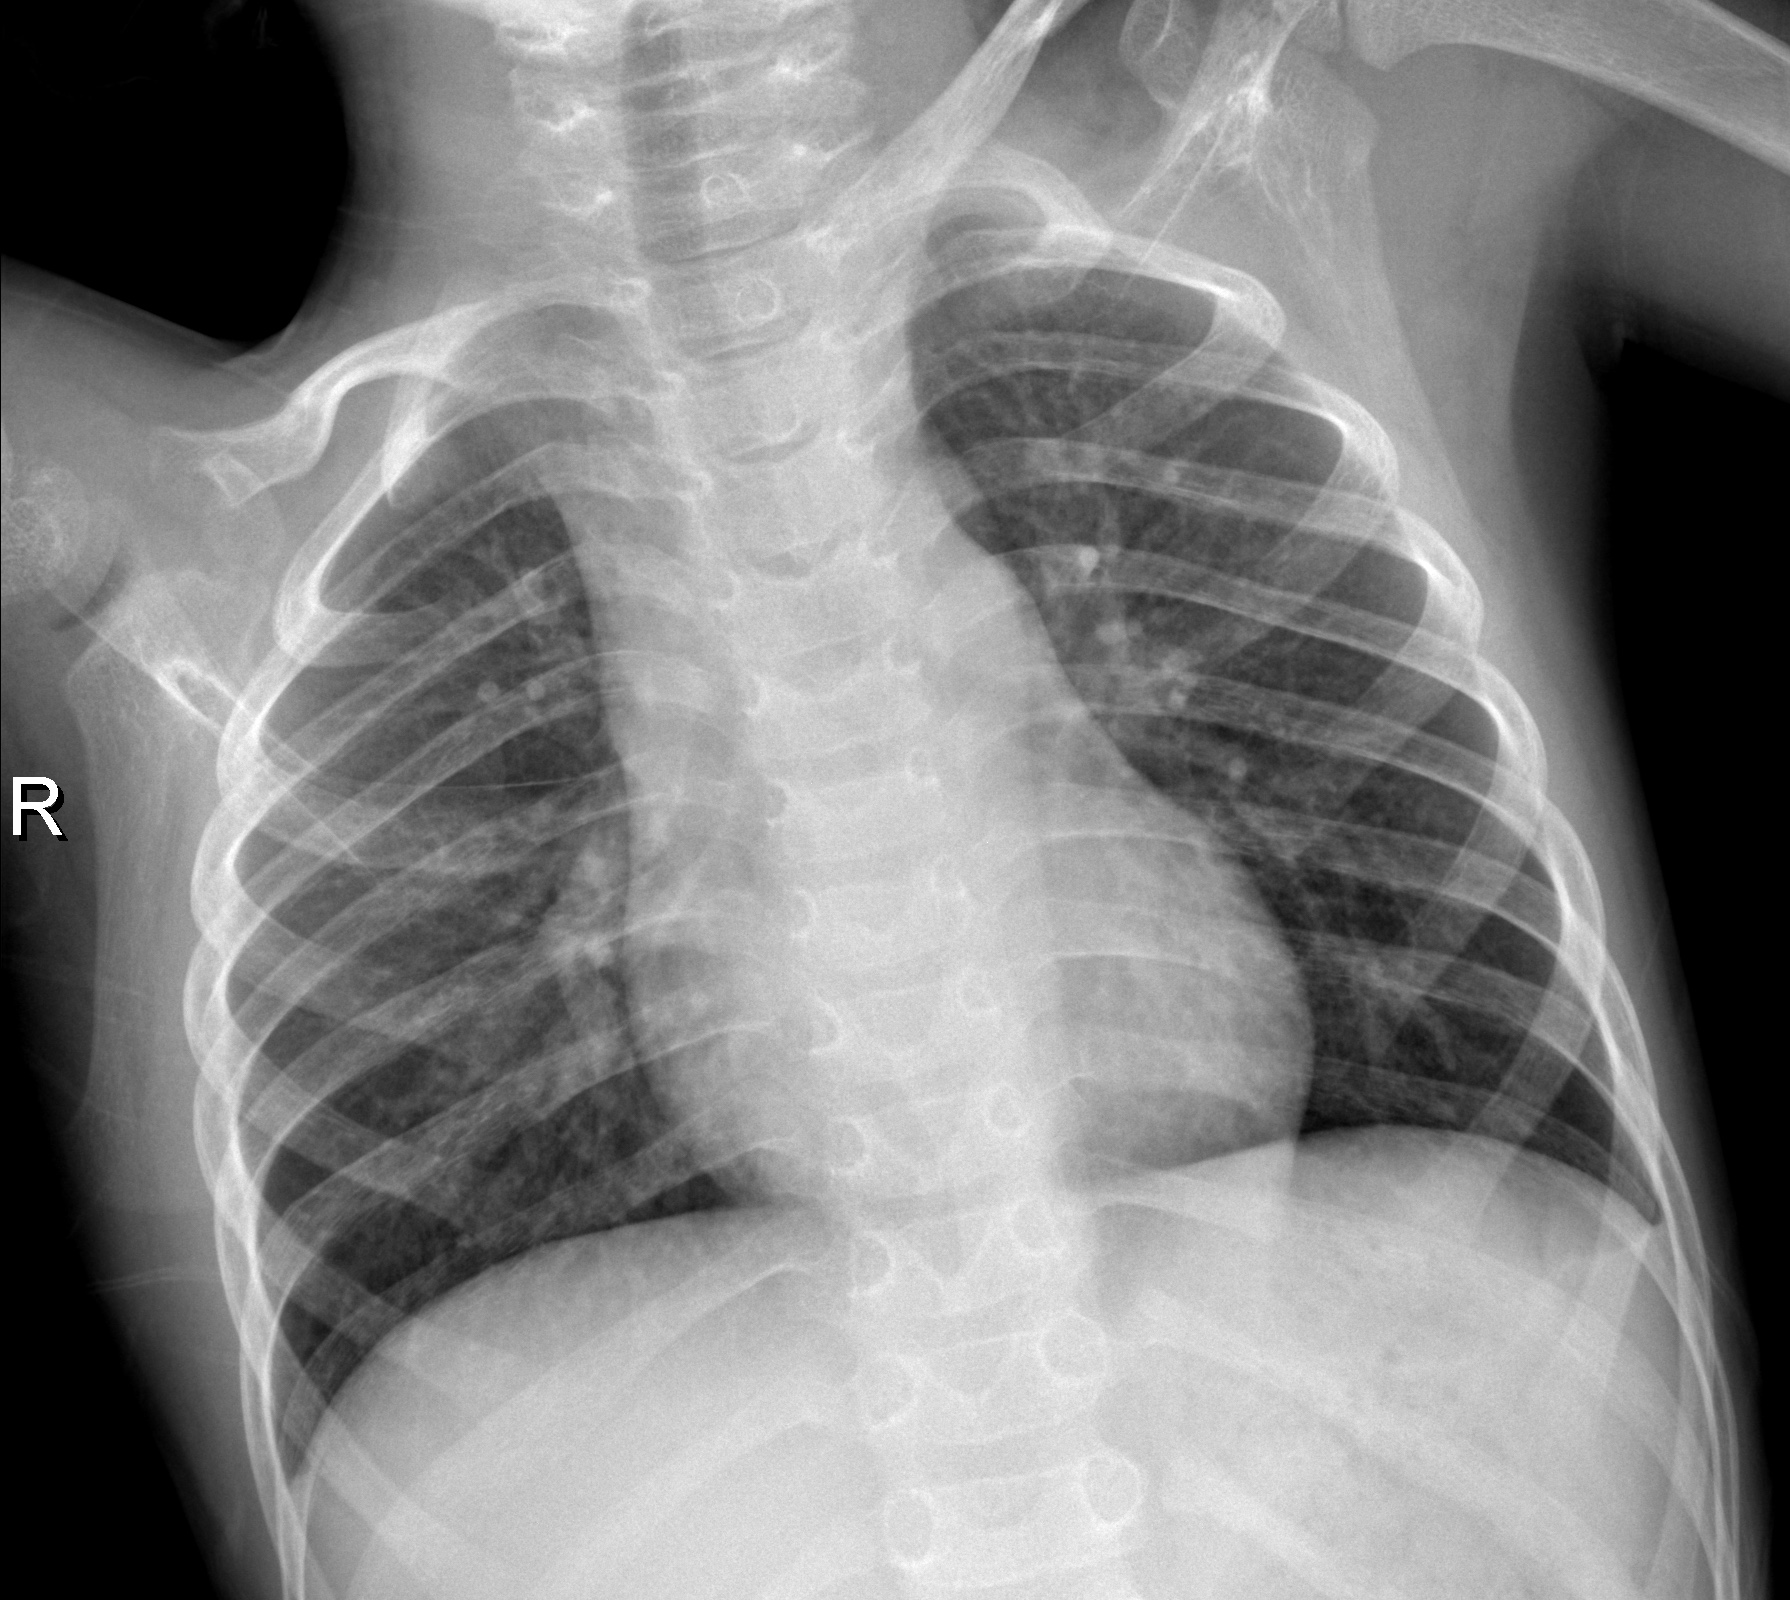
Diagnosis: NORMAL